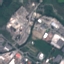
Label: Industrial